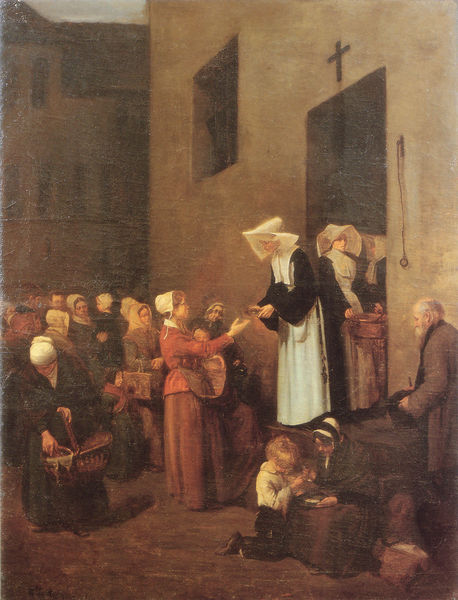
Titel: La charité
Künstler: François Bonvin
Standort: Niort
Institution: Musée des Beaux-Arts
Schlagwörter: dunkel, gemälde, gruppe, himmel, mann, schatten, umhang, weiß, frauen, gelb, menschen, mädchen, ocker, stadt, braun, fenster, frankreich, frau, grau, hell, hintergrund, hut, hüte, kleid, kleider, licht, männer, schwarz, strasse, szene, tür, ölbild, dach, haus, rot, haube, zylinder, alt, bart, mützen, wand, alte, arm, arme, steine, teller, öl, häuser, kirche, boden, kutte, mantel, strick, kind, genre, kinder, schürze, topf, fassade, gasse, pflaster, körbe, schürzen, mauer, hof, treppe, essen, tafel, realistisch, korb, brot, stufen, junge, warten, knie, tor, schwestern, unscharf, spiel, eingang, klingel, innenhof, nahrung, offen, alter, greis, hauswand, kloster, kreuz, geben, nonne, menschenschlange, schlange, orden, hauben, häubchen, tasche, habit, schwester, menschenmenge, tracht, hauseingang, glocke, hilfe, hunger, mittelalter, bettler, prozession, bodne, verkaufen, armut, bitte, almosen, gabe, ausgabe, spenden, demut, kessel, betteln, pater, fürsorge, armenspeisung, speisung, kreut, einkaufskorb, speise, klosterfrauen, nonnen, gaben, teilen, glockenseil, nächstenliebe, industrielle revolution, erhalten, gebaeude, warteschlange, essensausgabe, klosterpforte, mantel umhang, wohlfahrt, jilfe, karitativ